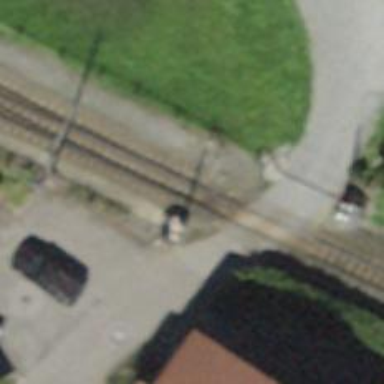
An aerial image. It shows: Railway switch.